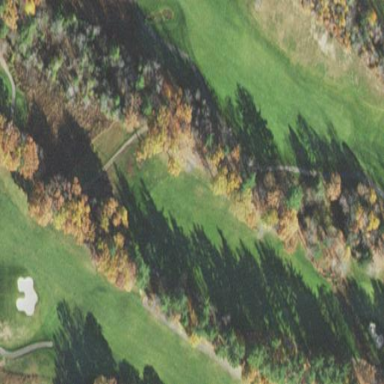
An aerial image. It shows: Rough grass surface in golf course setting.